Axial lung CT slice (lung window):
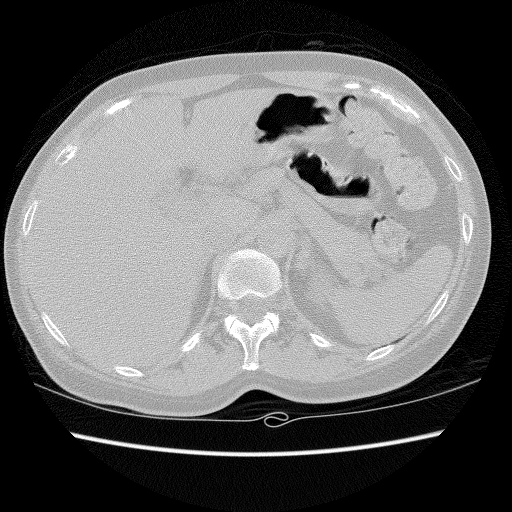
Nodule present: no